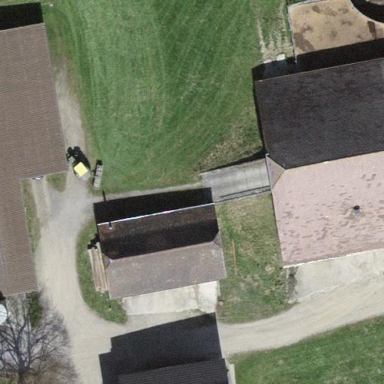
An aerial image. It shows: Farmyard in rural farm setting.